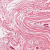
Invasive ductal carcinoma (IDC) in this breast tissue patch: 0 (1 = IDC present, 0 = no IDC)